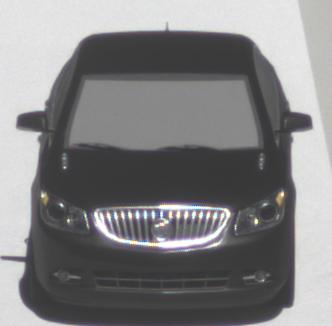
Make: Buick
Model: LaCrosse
Detailed model: Gen. 2
Model produced from: 2009
Model produced until: 2016
Doors: 4
Color: black
Road condition: dry road
Daytime: midday
Contrast: high contrast